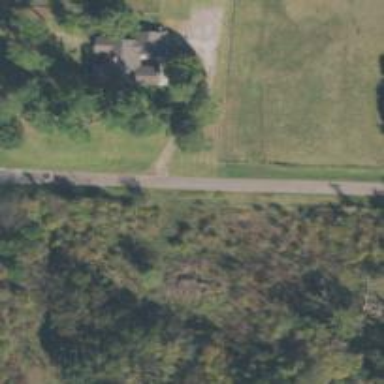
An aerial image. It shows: Driveway.